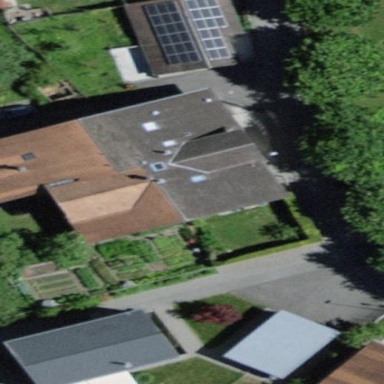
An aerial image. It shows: Farm building.